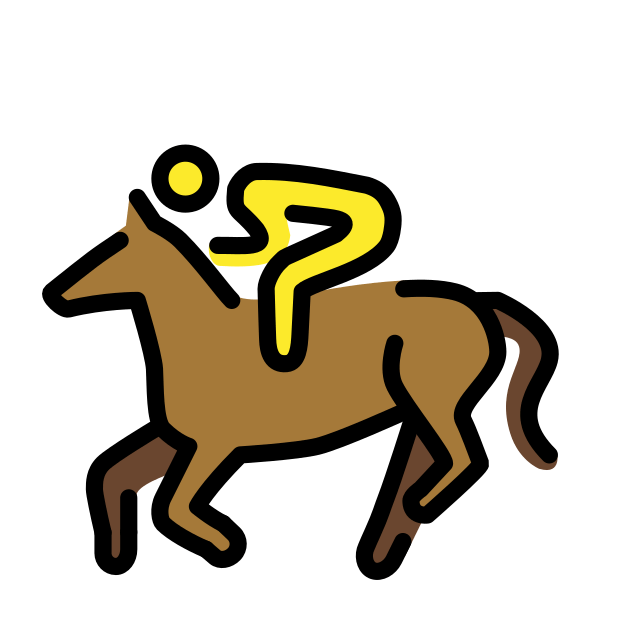
Emoji: 🏇
Name: horse racing
Unicode: 0x1f3c7